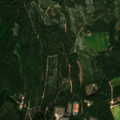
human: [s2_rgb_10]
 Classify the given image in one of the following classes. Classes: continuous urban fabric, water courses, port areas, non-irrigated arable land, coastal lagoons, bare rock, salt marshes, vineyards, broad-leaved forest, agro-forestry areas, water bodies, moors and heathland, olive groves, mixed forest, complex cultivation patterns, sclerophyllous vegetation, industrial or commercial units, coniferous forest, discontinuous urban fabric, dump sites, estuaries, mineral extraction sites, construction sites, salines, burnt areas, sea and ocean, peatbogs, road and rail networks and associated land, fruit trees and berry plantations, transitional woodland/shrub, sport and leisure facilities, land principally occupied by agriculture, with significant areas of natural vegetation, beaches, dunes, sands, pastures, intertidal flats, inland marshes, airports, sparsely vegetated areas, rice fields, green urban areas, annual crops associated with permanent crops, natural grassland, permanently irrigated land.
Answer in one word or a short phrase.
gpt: land principally occupied by agriculture, with significant areas of natural vegetation, coniferous forest, mixed forest, transitional woodland/shrub